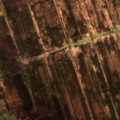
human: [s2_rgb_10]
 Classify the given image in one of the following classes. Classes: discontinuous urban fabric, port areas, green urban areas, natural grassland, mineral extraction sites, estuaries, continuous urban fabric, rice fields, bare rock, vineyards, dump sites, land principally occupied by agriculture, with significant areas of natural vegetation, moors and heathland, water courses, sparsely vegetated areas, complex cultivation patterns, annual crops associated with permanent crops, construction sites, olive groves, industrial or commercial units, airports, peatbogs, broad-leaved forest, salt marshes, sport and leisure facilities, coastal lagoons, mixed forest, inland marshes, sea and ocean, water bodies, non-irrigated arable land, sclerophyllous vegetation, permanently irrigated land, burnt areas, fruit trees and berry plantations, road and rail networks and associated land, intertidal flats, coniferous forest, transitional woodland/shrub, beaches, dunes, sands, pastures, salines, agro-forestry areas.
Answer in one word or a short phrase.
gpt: peatbogs